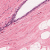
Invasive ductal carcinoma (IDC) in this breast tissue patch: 0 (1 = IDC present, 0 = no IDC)